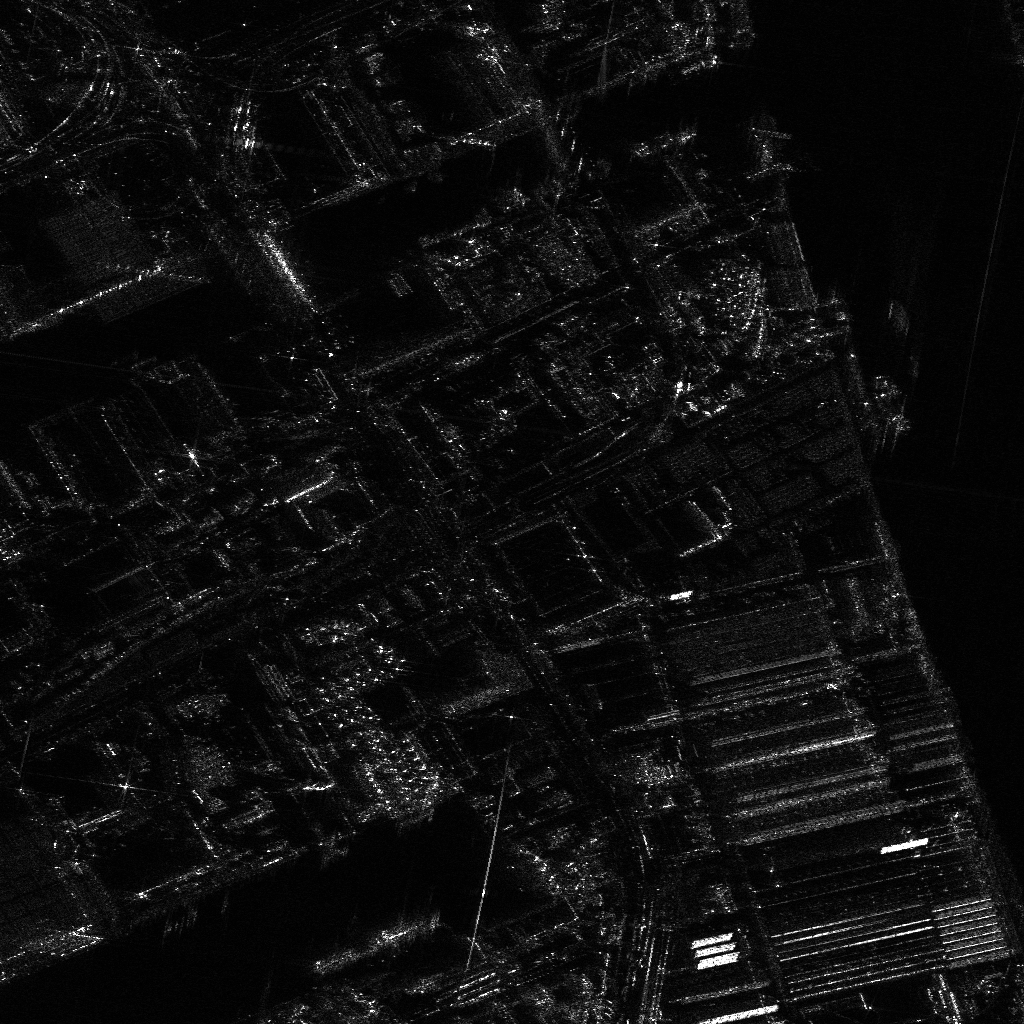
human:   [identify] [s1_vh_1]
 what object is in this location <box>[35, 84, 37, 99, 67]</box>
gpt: <ref>1 small ore-oil at the bottom</ref>